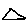
Label: triangle